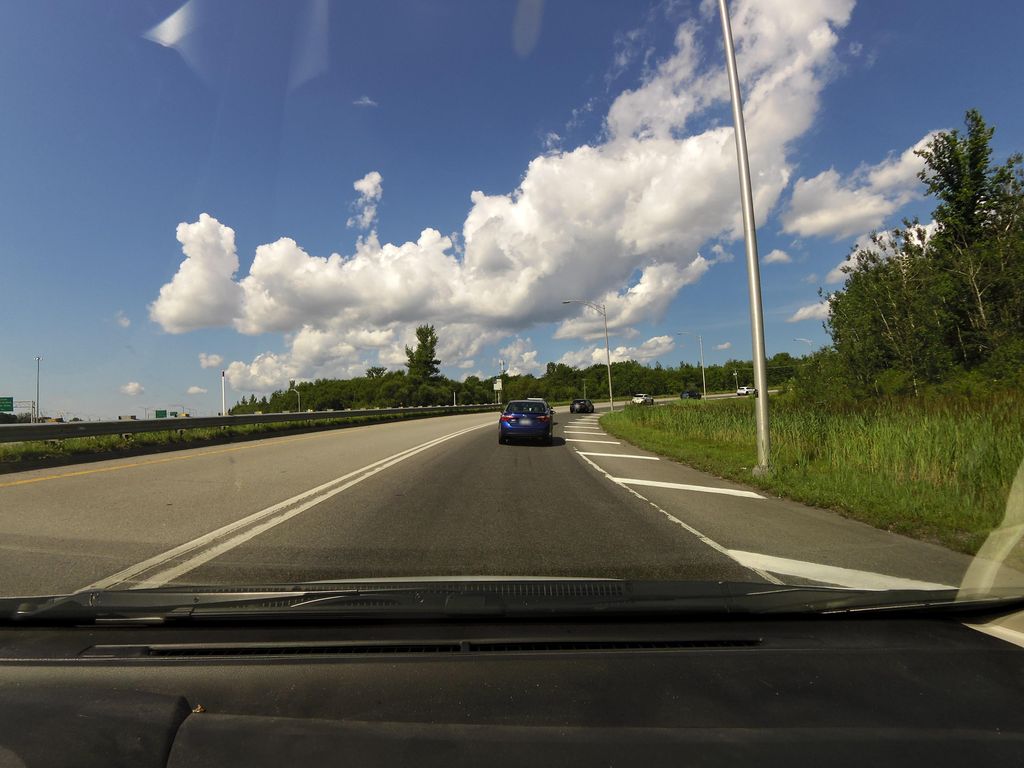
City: quebec_city